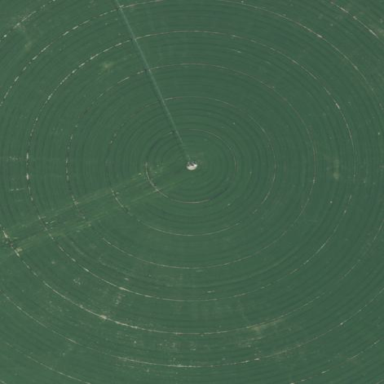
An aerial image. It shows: Farmland with pivot irrigation system.